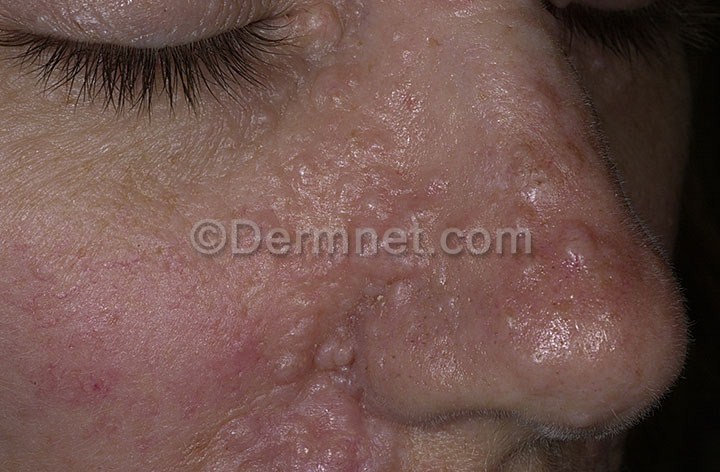
Disease: Systemic Disease